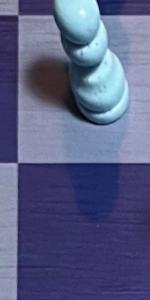
Label: Empty